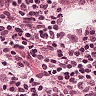
Metastatic tissue present: no